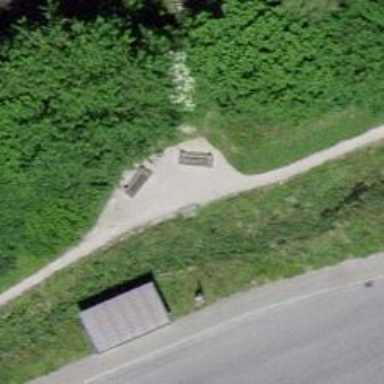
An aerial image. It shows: Bench for seating.